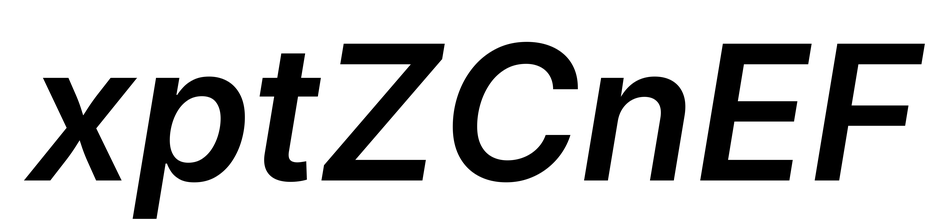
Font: Inter-Italic_SemiBold_Italic